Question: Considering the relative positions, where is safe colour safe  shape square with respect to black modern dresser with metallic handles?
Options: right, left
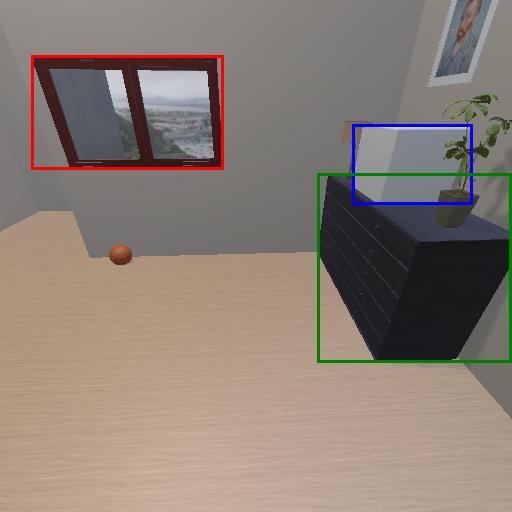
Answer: right